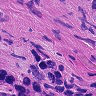
Metastatic tissue present: yes